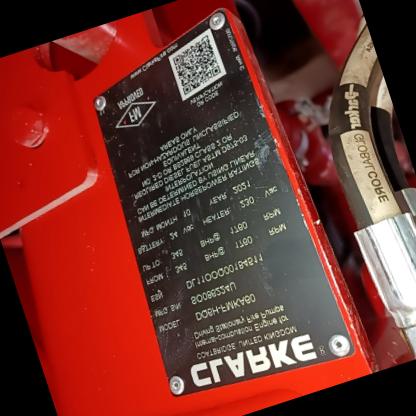
Klasa: tabliczka-znamionowa